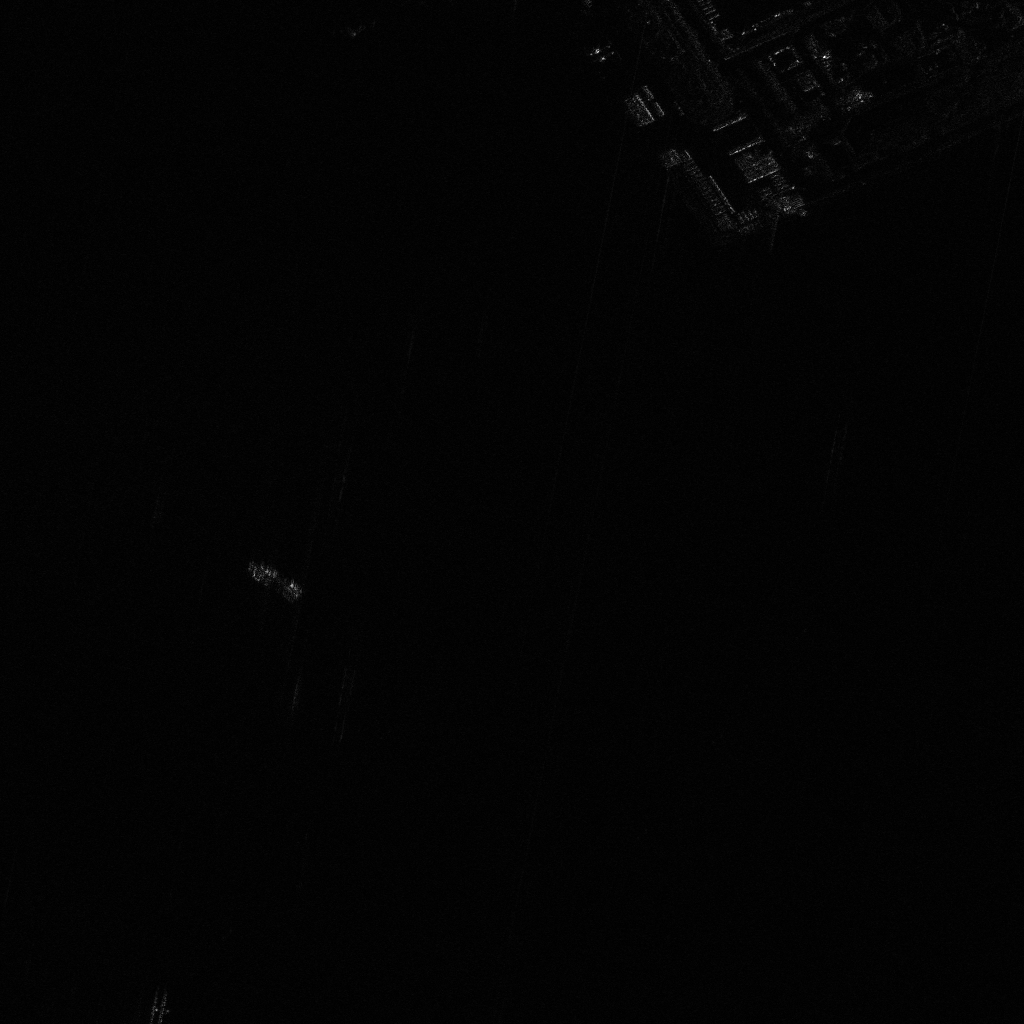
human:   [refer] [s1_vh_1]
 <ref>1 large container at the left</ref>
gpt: <box>[[23, 55, 30, 58, 20]]</box>